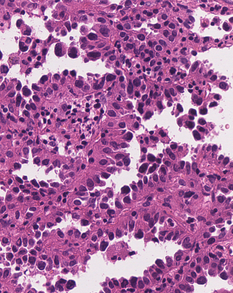
Tumor epithelial tissue: yes
Tumor-associated stroma tissue: yes
Normal tissue: no